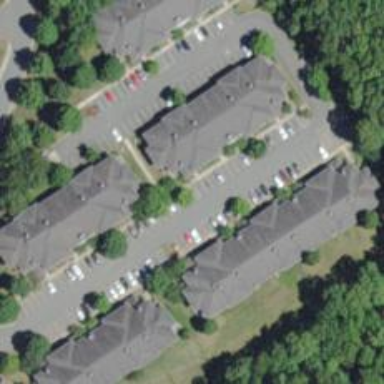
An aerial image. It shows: Parking space.